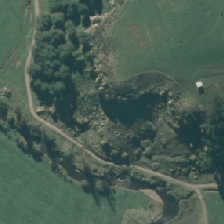
Land cover: low_producing_grassland